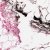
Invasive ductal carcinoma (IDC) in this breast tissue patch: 0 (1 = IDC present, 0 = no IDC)